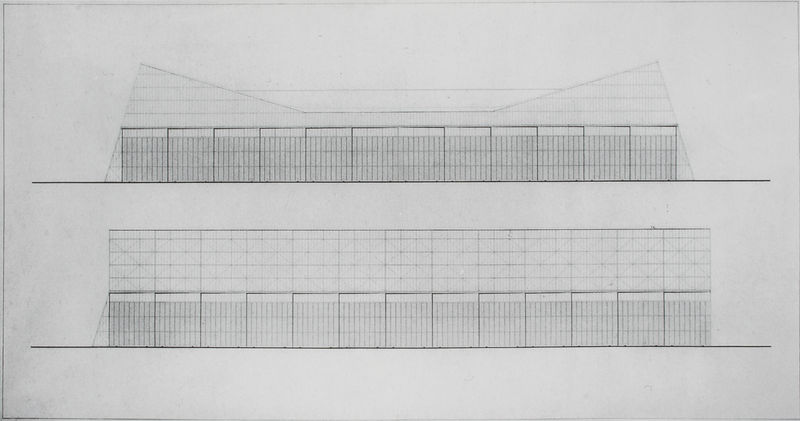
Titel: Hallenkonstruktion für die Amerikanische Luftwaffe, Außenansichten
Künstler: Konrad Wachsmann
Schlagwörter: weiß, grau, schwarz, gebäude, architektur, fassade, grafik, graphik, schraffur, schwarzweiß, raster, aufriss, rasterung, ansichten, grafikgraphik